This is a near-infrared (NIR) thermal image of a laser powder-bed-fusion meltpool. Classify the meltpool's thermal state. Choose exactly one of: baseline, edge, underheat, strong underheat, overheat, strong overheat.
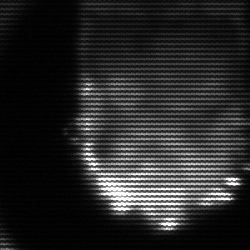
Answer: baseline